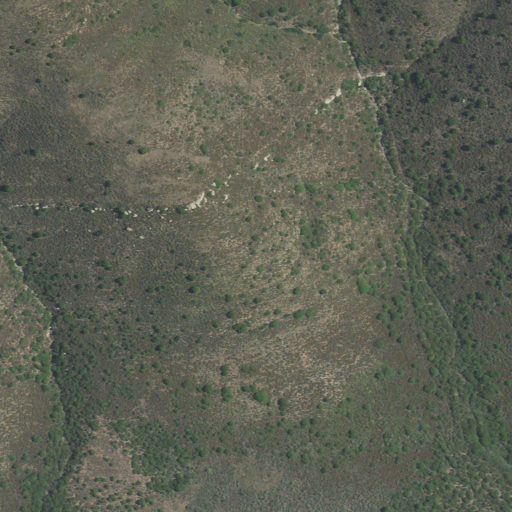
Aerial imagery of valley in California named Hueneme Canyon containing shrub, grassland, and woody wetlands